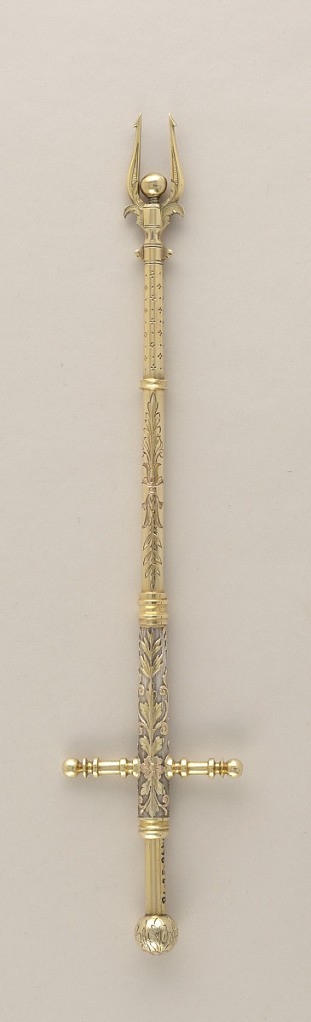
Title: Ornamental Spring-loaded Cherry Pitter
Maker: François Nicoud, French, active Paris ca. 1875-1890
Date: ca. 1890
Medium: gold plated, silver
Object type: pitter
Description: Spring-loaded silver cherry pitter with pointed two prong head, with ball finial in space between tines serving as the pitting mechanism. Ball finidal attached to spring loaded rod which connects to larger ball finial at terminal, which when pressed lowers the "pitter" into fruit pierced with prongs. two small handles decorated with banded decoration and ball finials, forming cross shape of terminal. Surface decorated with gold plating and segments of engraved foliate decoration.